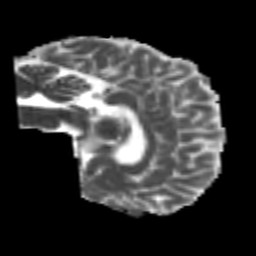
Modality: MD
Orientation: sagittal
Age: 22
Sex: male
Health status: healthy
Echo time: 0.074 s